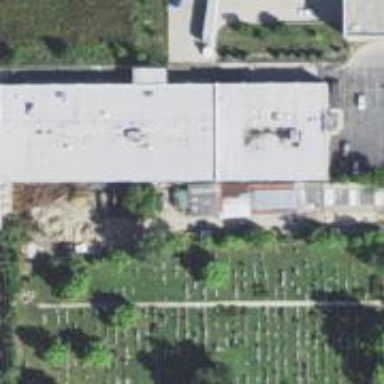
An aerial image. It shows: Cemetery.